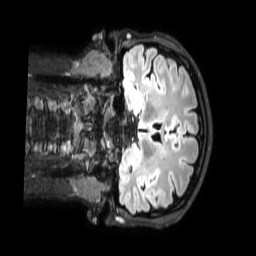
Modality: FLAIR
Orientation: coronal
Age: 29
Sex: female
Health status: healthy
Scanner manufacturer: philips
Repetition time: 4.8 s
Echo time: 0.2934 s